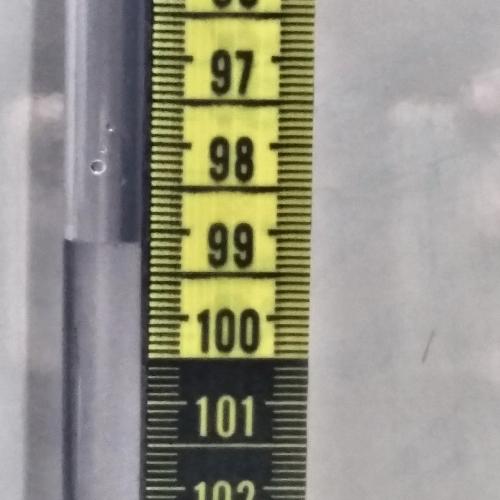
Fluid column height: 99.2 cm